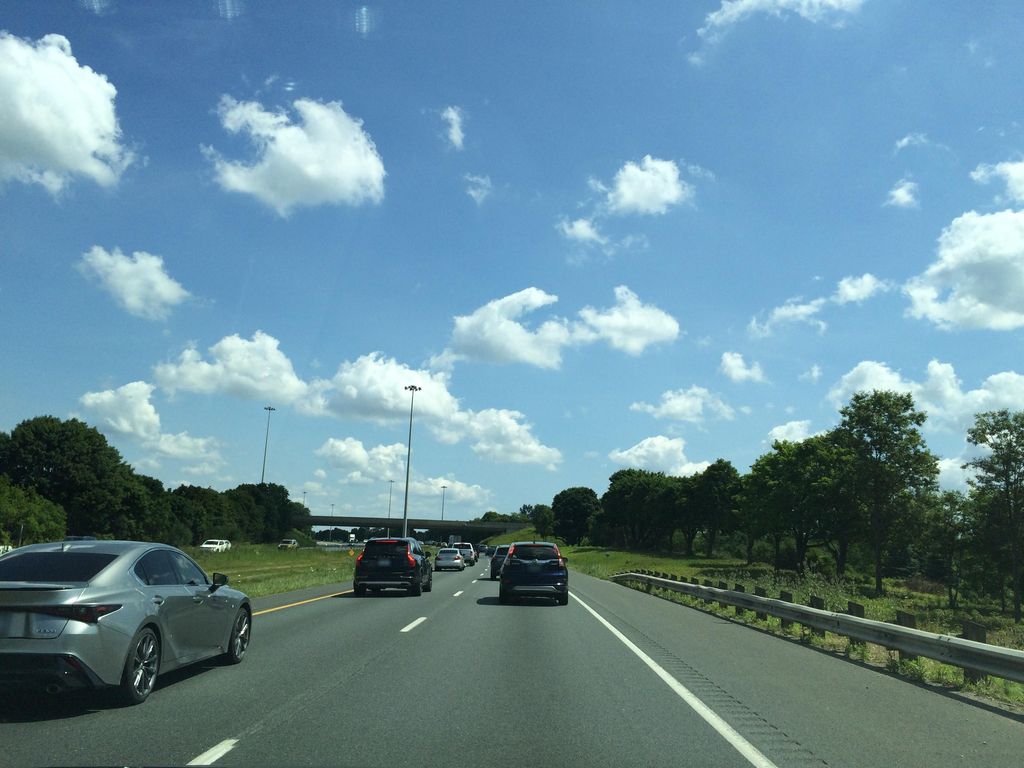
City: hamilton